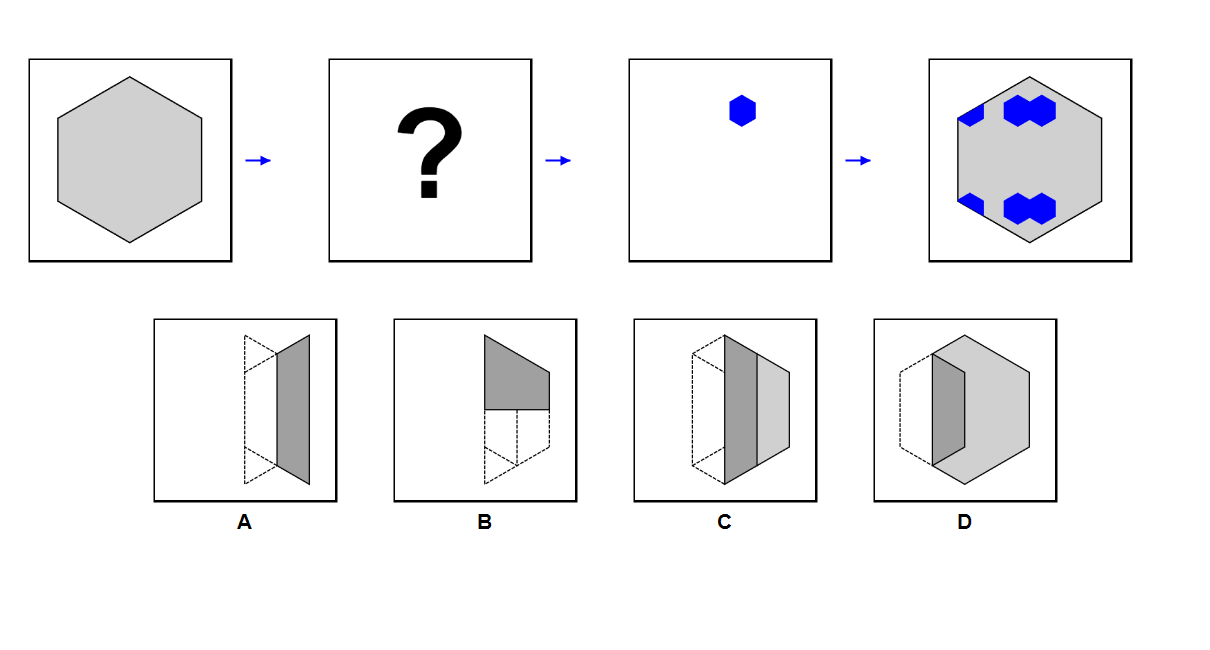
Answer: A